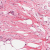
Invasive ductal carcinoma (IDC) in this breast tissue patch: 1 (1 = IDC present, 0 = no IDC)